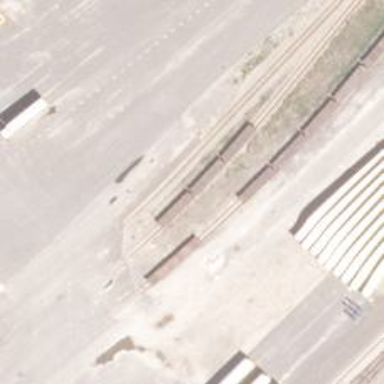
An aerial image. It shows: Rail spur service.